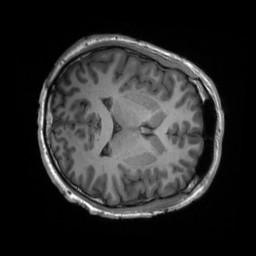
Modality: T1w
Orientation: axial
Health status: healthy
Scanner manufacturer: siemens
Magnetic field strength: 3 T
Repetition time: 2.3 s
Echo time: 0.00228 s